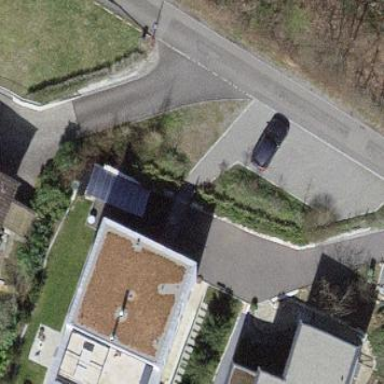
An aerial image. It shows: Residential building.